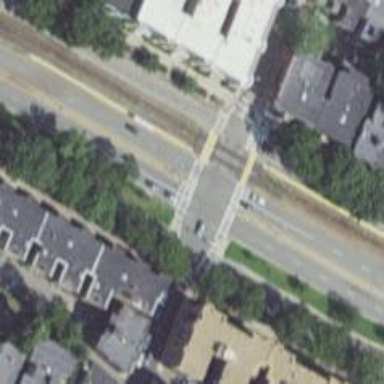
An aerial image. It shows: Crossing for the railway.